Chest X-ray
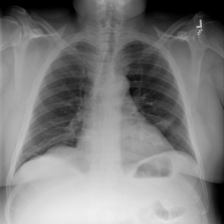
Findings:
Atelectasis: positive
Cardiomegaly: negative
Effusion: negative
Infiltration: positive
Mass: negative
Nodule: negative
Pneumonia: negative
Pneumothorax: negative
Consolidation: negative
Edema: negative
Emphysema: negative
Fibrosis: negative
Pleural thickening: negative
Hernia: negative